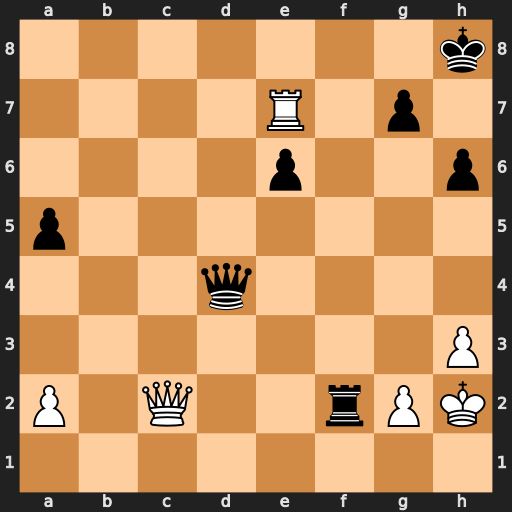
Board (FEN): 7k/4R1p1/4p2p/p7/3q4/7P/P1Q2rPK/8
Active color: w
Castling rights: -
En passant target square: -
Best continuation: Re8+ Rf8 Rxf8#